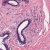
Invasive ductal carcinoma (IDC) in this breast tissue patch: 0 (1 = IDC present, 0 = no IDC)